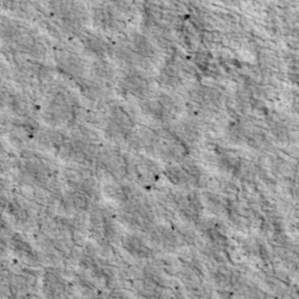
Label: non_frost